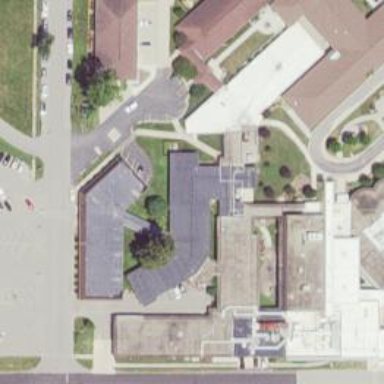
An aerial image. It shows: Healthcare facility identified as hospital.